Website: walmart
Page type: payment
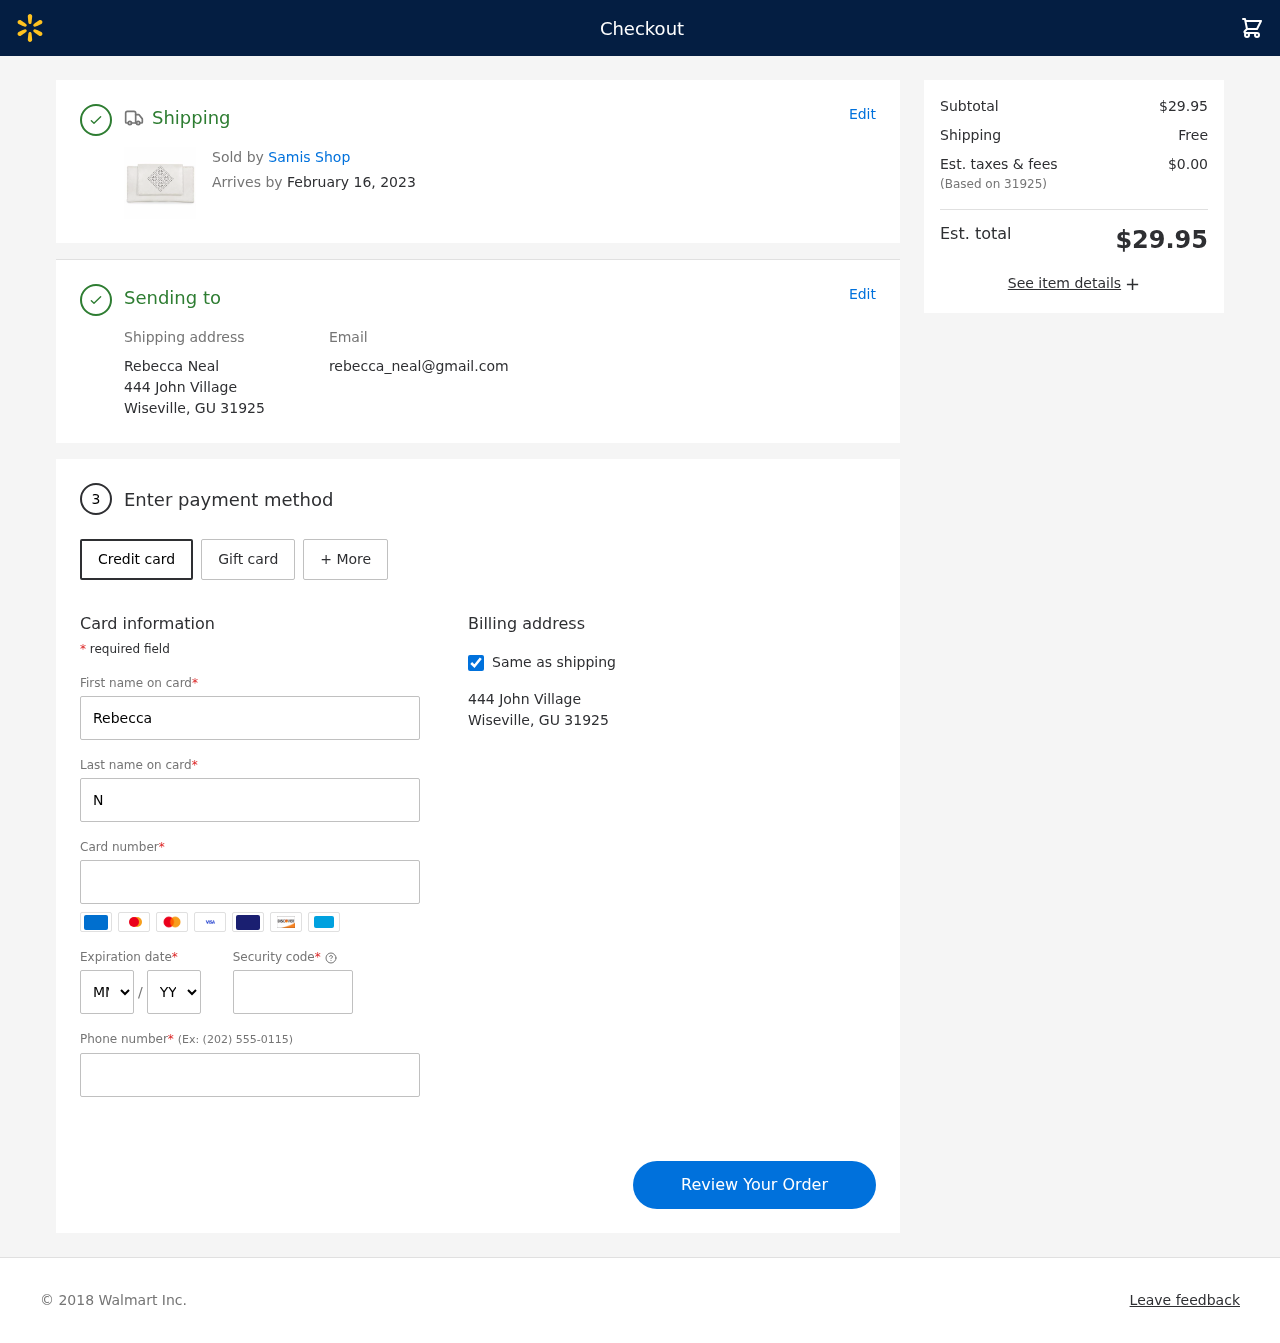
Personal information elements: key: PII_CARD_CVV
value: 163
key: PII_CARD_EXPIRY_MONTH
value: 07
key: PII_CARD_EXPIRY_YEAR
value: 27
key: PII_CARD_NUMBER
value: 2223 4542 7898 8460
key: PII_CITY_STATE_ZIP
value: Wiseville, GU 31925
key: PII_EMAIL
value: rebecca_neal@gmail.com
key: PII_FIRSTNAME
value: Rebecca
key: PII_FULLNAME
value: Rebecca Neal
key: PII_LASTNAME
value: Neal
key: PII_PHONE
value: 6368050046
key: PII_POSTCODE
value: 31925
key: PII_STREET
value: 444 John Village
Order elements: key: ORDER_DELIVERY_DATE
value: February 16, 2023
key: ORDER_SUBTOTAL
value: $29.95
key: ORDER_SHIPPING_COST
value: Free
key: ORDER_TAX
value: $0.00
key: ORDER_TOTAL
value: $29.95